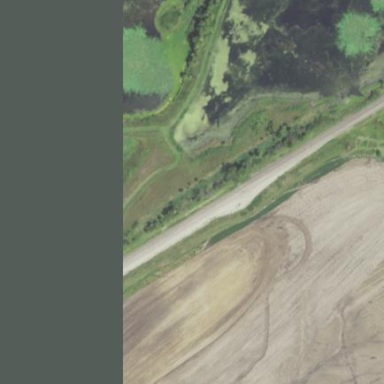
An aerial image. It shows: Marsh wetland.